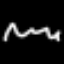
Label: squiggle